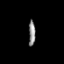
Tissue: prostate
Cell type: T cells
Senescence score: 0.6997
Nuclear area (px): 168
Mean DAPI intensity: 137.161